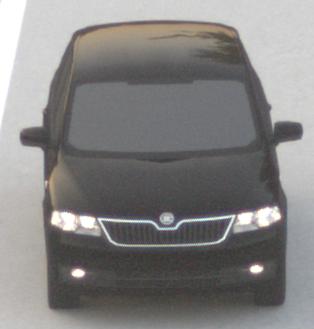
Make: Skoda
Model: Rapid Spaceback 1.2 TSI
Detailed model: Rapid Spaceback
Model produced from: 2013/10
Model produced until: 2015/04
Doors: 5
Color: black
Road condition: dry road
Daytime: sunrise or sunset
Contrast: low contrast